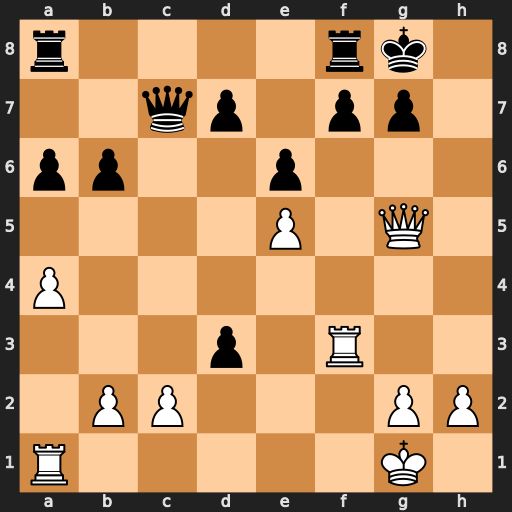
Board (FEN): r4rk1/2qp1pp1/pp2p3/4P1Q1/P7/3p1R2/1PP3PP/R5K1
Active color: w
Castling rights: -
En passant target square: -
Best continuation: Rg3 Qc5+ Kh1 Qxe5 Qxe5